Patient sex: F
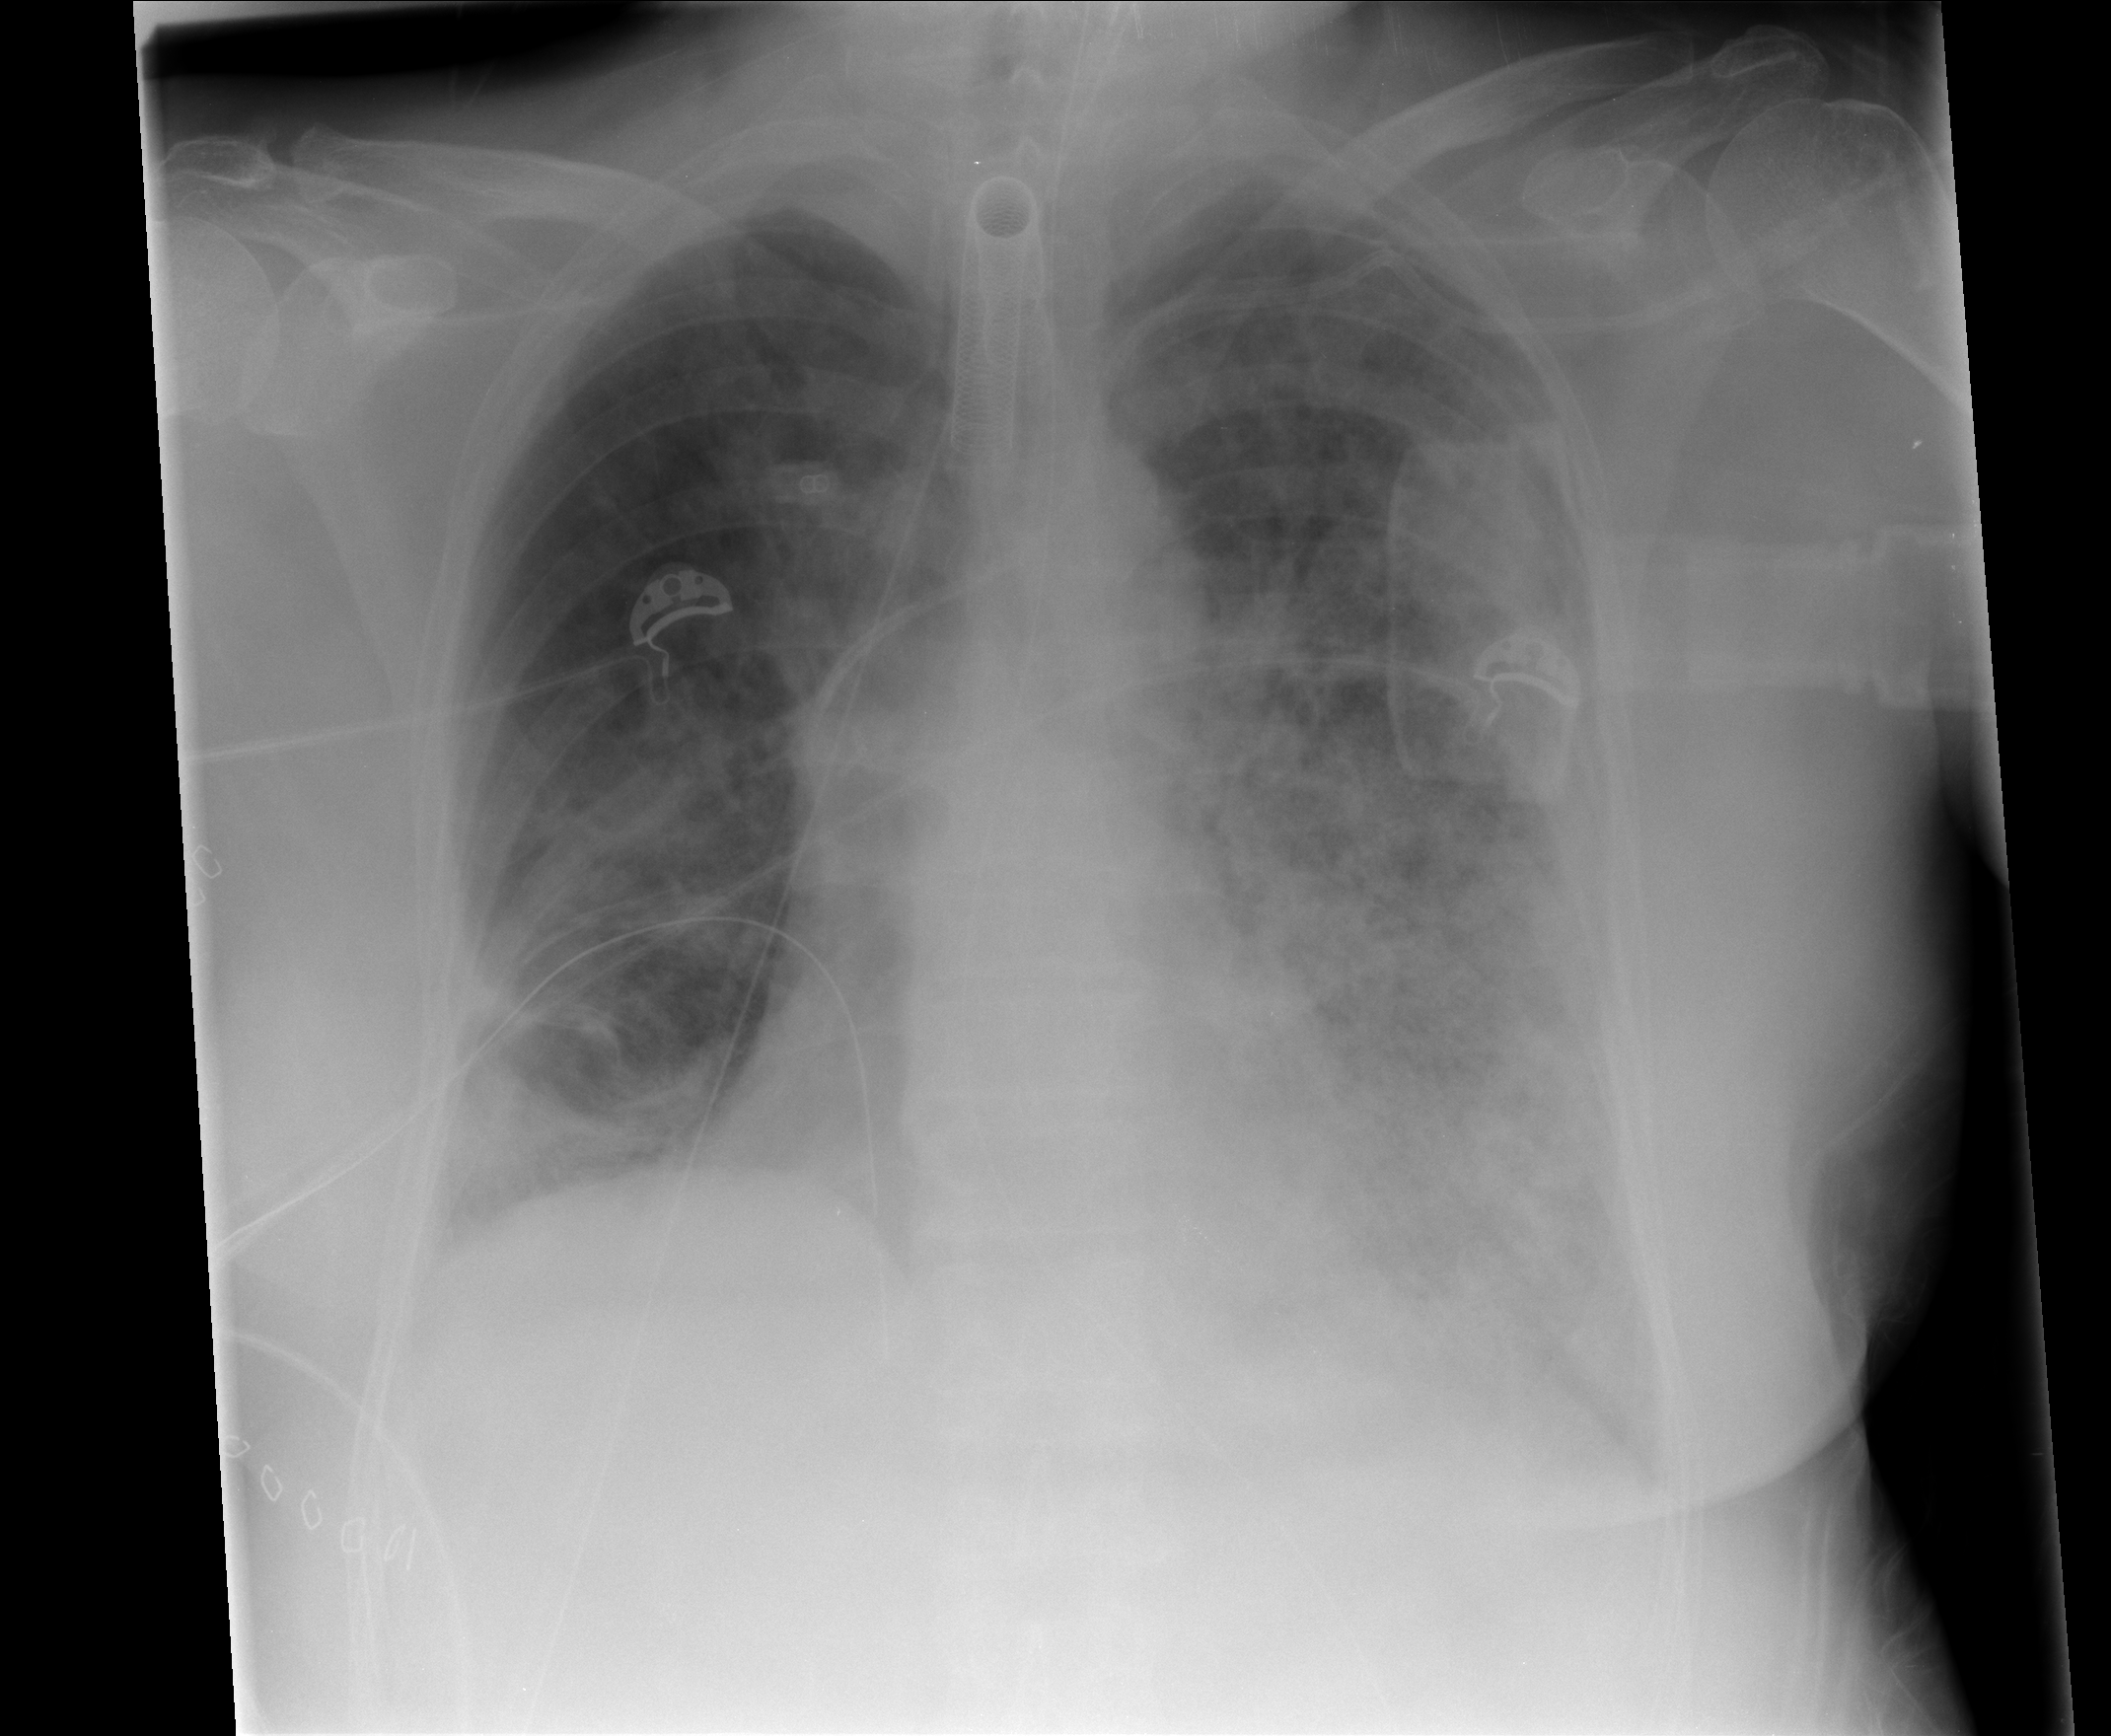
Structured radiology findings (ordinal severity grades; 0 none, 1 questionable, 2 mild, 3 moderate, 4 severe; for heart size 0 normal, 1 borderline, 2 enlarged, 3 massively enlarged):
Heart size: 0
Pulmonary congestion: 2
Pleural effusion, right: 1
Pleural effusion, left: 2
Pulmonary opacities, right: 2
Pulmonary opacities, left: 4
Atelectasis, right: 2
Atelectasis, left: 3